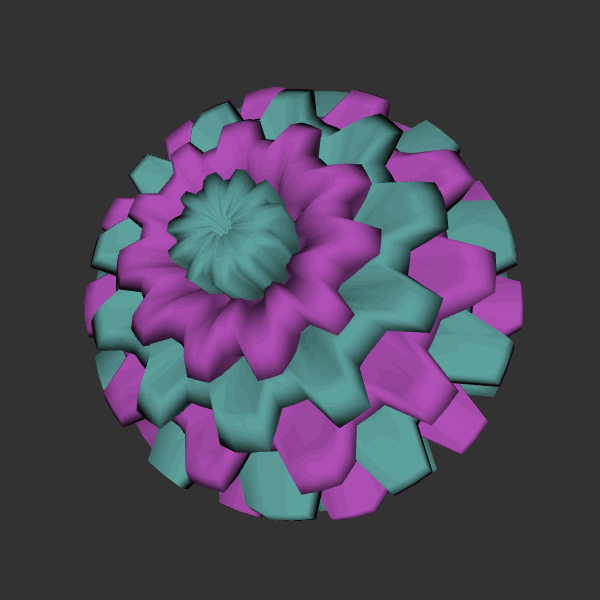
Background: dark